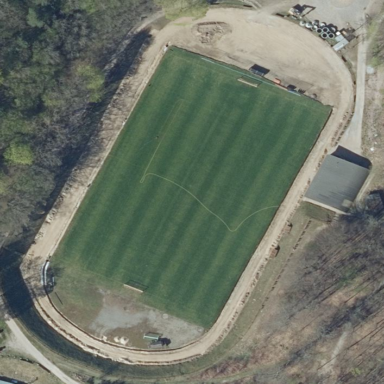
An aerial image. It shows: Stadium for soccer matches.